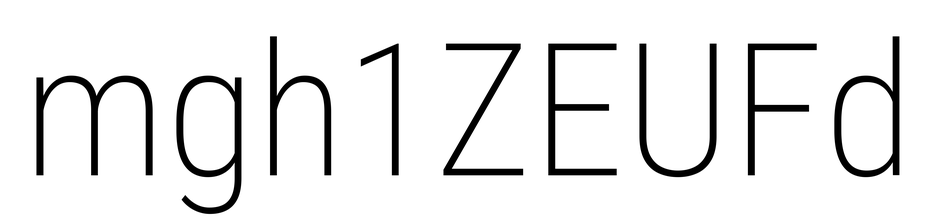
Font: Roboto_Condensed_ExtraLight